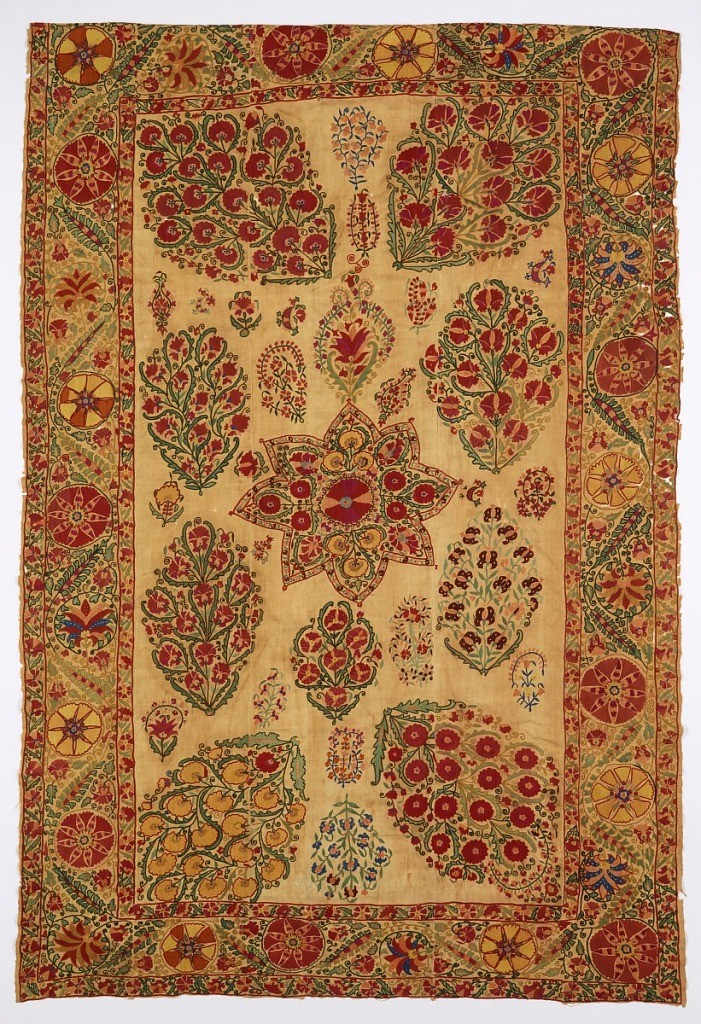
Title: Hanging
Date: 18th century
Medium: silk embroidery on cotton foundation Technique: embroidered
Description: Large embroidered panel with a field filled with floral boteh forms and a deep border with open flower heads and curving vines and leaves. The field has an eight-pointed star in the center, surrounded by botehs composed of clusters of carnations, irises, roses and lilies. Strips of off-white hand-woven cotton are seamed together and heavily embroidered in blue, green, yellow, red, violet and taupe silks.